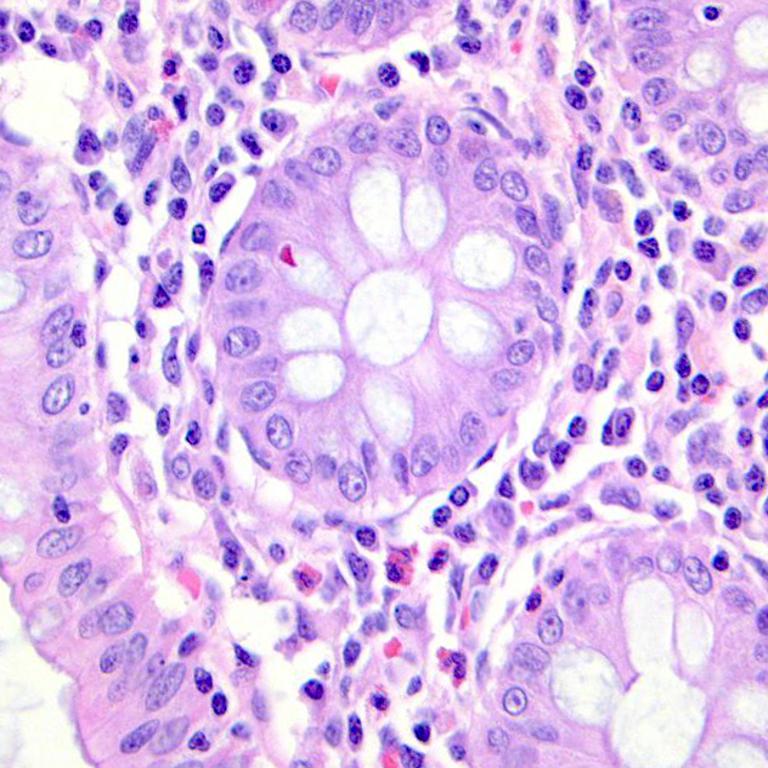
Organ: colon
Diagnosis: benign